Current action and preconditions to check: trajectory_clear

Your task: For each precondition in the list above, predict whether it will hold at this action.

Consider the current scene as observed from the mobile robot's camera, and analyze the predicted future states of all dynamic agents (e.g., people, animals, vehicles, or any moving entities) within the NEXT SECOND.

IMPORTANT: Only answer "very likely" if you are absolutely certain—based on strong, clear evidence—that a dynamic agent will violate the precondition in the predicted future state. Do NOT answer "very likely" for unlikely, ambiguous, or low-probability risks.

Ask yourself for each precondition: Is there a high probability, with clear and convincing evidence, that the predicted future states of any dynamic agent will interfere with the predicted future state of the currently executing action within the NEXT SECOND, causing that precondition to fail?

Assess the risk level based on these predictions. Use "likely" or "very likely" if motions create a clear risk of interference.

Use "neutral" or "improbable" if agents are nearby but their predicted paths are clearly diverging or non-conflicting.

Failure Risk Categories: "very improbable", "improbable", "neutral", "likely", "very likely"

Answer Format: Output ONLY the probability_of_failure value from these categories: "very improbable", "improbable", "neutral", "likely", "very likely"

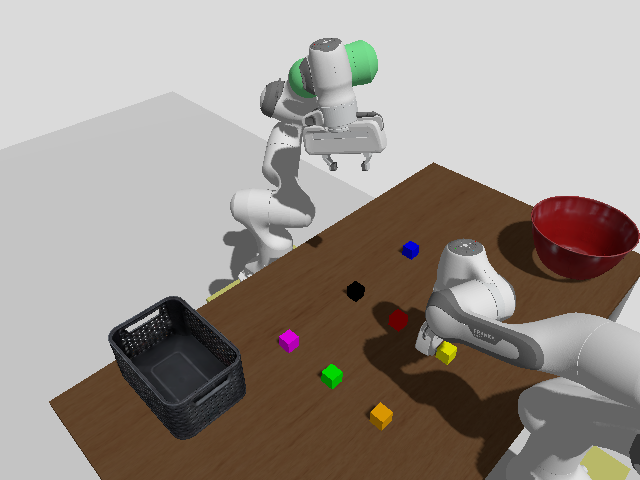

Answer: very improbable